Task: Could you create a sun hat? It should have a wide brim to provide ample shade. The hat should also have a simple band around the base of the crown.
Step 48:
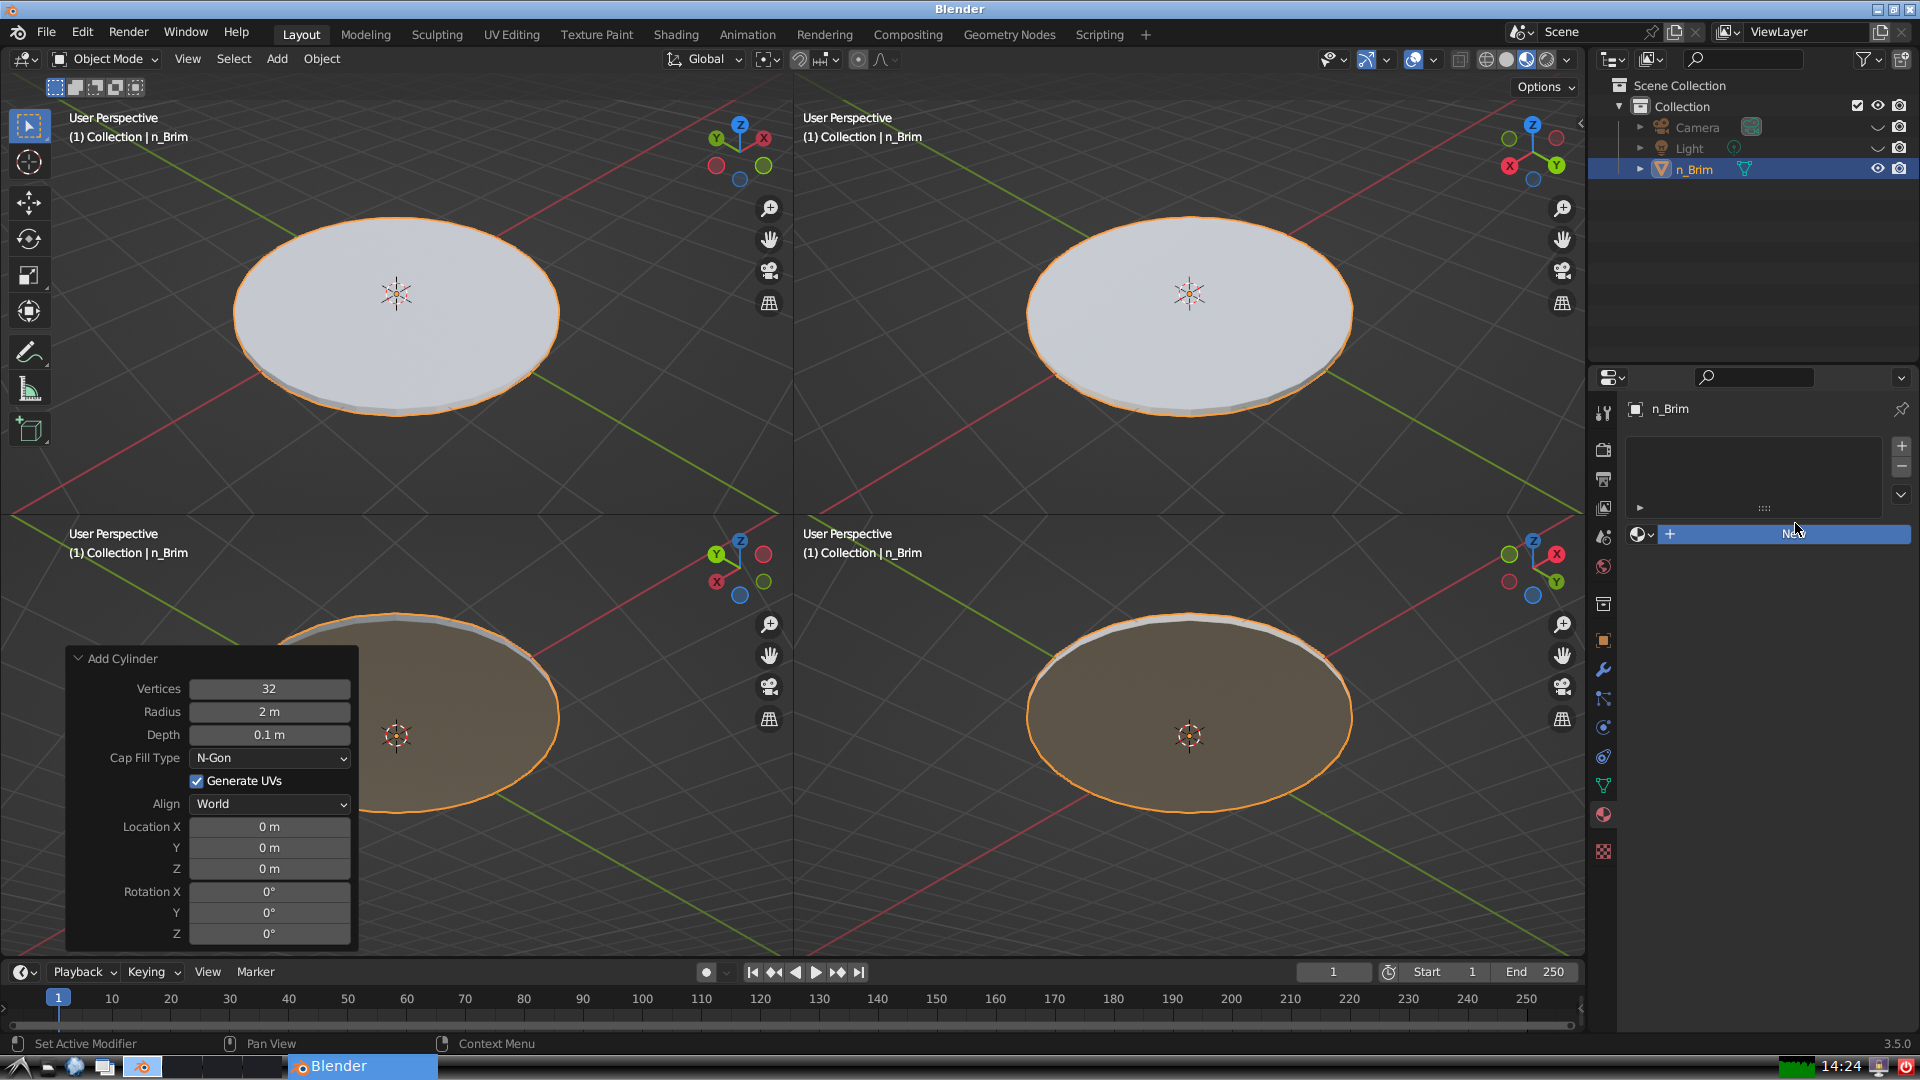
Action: {"mouse_move": [1604, 815]}